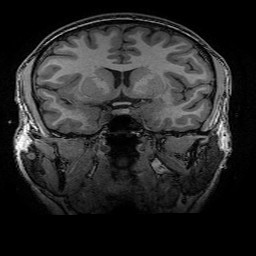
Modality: T1w
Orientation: sagittal
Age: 29
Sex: male
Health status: healthy
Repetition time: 2.53 s
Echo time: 0.0034 s